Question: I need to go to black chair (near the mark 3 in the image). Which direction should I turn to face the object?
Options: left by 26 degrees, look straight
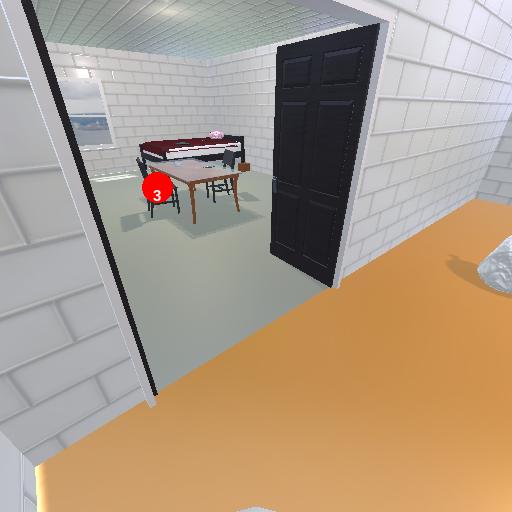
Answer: left by 26 degrees